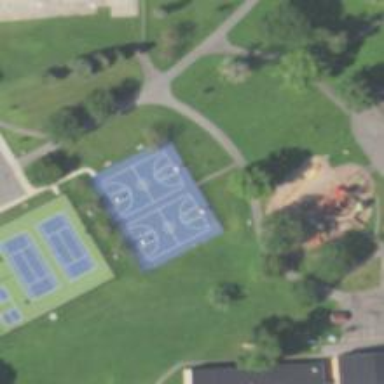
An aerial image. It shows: Basketball court on pitch.